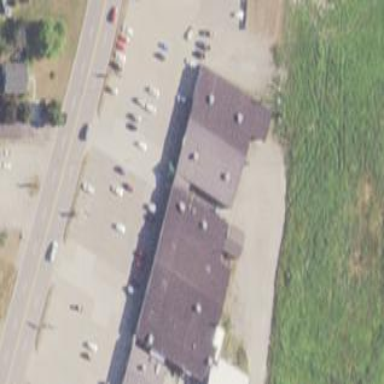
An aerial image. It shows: Supermarket located in building.